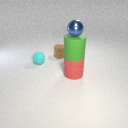
large red rubber cylinder below small blue metal sphere